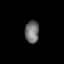
Tissue: skin
Cell type: Fibroblasts
Senescence score: 0.6916
Nuclear area (px): 305
Mean DAPI intensity: 115